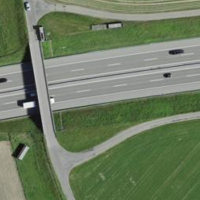
EUNIS habitat code: 57
Species observed at this site:
Milvus milvus